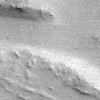
Atmospheric dust classification: not_dusty